Interaction volume radius: 10 \u00c5
Interaction volume height: 15 \u00c5
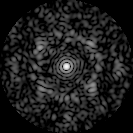
Disorder parameter: 0.6944